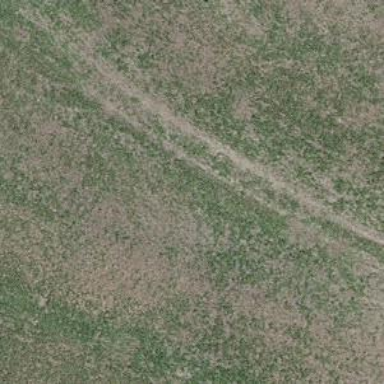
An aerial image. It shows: Track with very rough surface.